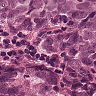
Metastatic tissue present: yes